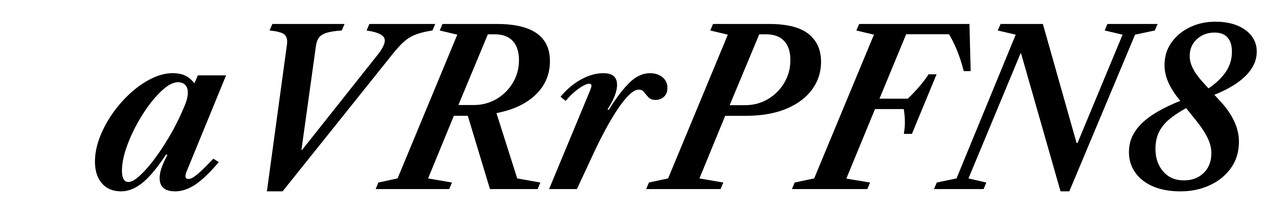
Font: LibreCaslonText-Italic_SemiBold_Italic